Question: I'm using Rails 3.2.13, and then Nested_Form gem to create a shipment header record and multiple shipments detail records. Everything works great, I can add, remove detail line items and save correctly. What I'd like to do now is add some UJS or Ajax to the Material select box that's part of the nested fields_for section of the form. When a material is selected, the "Current Balance" label next to it would be updated with the correct inventory number for each line item.

This is my first foray into UJS and Ajax and I'm a bit lost on how to accomplish this task. Thus far the relevant part of my form looks this:
new.html.erb:
'''
<div class="col-md-12 form-group">
<div class="panel panel-default">
<table class="table table-striped table-hover" id="details" >
<th>Material</th>
<th>Current Balance</th>
<th>Net Weight</th>
<th>Gross Weight</th>
<th></th>
<%= f.fields_for :downstreamDetails, :wrapper => false do |dd| %>
<tr class="fields">
<td><%= dd.select :tb_product_type_id, options_from_collection_for_select( @productTypes, :id, :product_type), { :prompt => "Select Material"} , {:class =>"form-control col-sm-2", :data => { remote: true, :url => url_for(:controller => 'downstreams', :action => 'getInventoryData', :paroductType => @productType ,format: 'js') } } %></td>
<td nowrap="true"><label> <%= number_with_delimiter(@currentBal) %> lbs</label></td>
<td><%= dd.text_field :ship_total_net_weight, :class =>"form-control col-sm-2" %></td>
<td><%= dd.text_field :ship_total_gross_weight, :class =>"form-control col-sm-2" %></td>
<td><%= dd.link_to_remove "Remove", :data => {:target => "#details"}, :class => "btn btn-primary btn-small btn-block" %></td>
</tr>
<% end %>
</table>
</div>
<div class="row">
<div class="col-md-2"><%= f.link_to_add "Add Material" ,:downstreamDetails, :data => {:target => "#details"}, :class => "btn btn-primary btn-small btn-block" %></div>
</div>
</div>
<div class="row" >
<div class="col-md-9"></div>
<div class="col-md-3"><%= f.submit "Submit", class: "btn btn-small btn-primary" %></div>
</div>
<% end %>
</div>
'''
and my controller action:
'''
def getInventoryData
@tb_product_type = Downstream.new(params[:downstream])
@product_id = @tb_product_type.downstreamDetails.first.tb_product_type_id
@product = ProductType.find(@product_id)
@downstream_ids = Downstream.select("id").where(:to_company_id => current_user.company_id, :is_verified => true).accessible_by(current_ability)
@currentBal = DownstreamDetail.select("sum(receive_total_net_weight) as currentBal").where(:downstream_id => @downstream_ids, :tb_product_type_id => @product )
respond_to do |format|
format.html { redirect_to create_url }
format.js
end
end
'''
I have a getInventoryData.js.erb but am currently at a loss for what to put in it. Currently it just gives an alert, which works.
The questions I have are:
- Is there a way to submit just the tb_product_type_id when a material is selected from the select box? Currently, I have to navigate through the params via params[:downstream] (the parent record) to get the id. I'd like to just be able to say @tb_product_type_id = param[:tb_product_type_id] in the controller action- I don't think the existing code that uses @currentBal in the controller and the view will work when I add more than one line item... how can I refactor it to handle one or more line items?- What do I need in my getInventory.js.erb file to correctly change the label for the "Current Balance" column knowing that I'll have to handle multiple line items? (Remember I'm using Nested_Form Gem)- Am I headed in the right direction or is there another way to go about this that's much easier/cleaner?
Thanks in advance!
I've got everything working except the getInventory.js.erb file, still looking for help here. Was able to get the "Current Balance" label to be updated on the first line item but as I originally suspected it didn't work on the multiple line items. So I changed the controller code to grab the totals for all materials like this:
'''
def getInventoryData
@downstream_ids = Downstream.select("id").where(:to_company_id => current_user.company_id, :is_verified => true).accessible_by(current_ability)
@currentBals = DownstreamDetail.select("tb_product_type as material, sum(receive_total_net_weight) as currentBal").where(:downstream_id => @downstream_ids).group(:tb_product_type)
respond_to do |format|
format.html { redirect_to create_url }
format.js
end
end
'''
With this controller code I think I just need to be able to iterate through the result set and match it with the selected material, then update the label tag that directly follows in the select tag. Thats where I'm still struggling, How can I use jquery to navigate the DOM and find the correct label to update? I've used this javascript to find all select box values but I can't seem to get the next element and update it:
'''
$('select > option:selected').each(function() {
alert($(this).text() + ' ' + $(this).val());
<% @currentBals.each do |c| %>
if( $(this).text() == '<%= c.material %>' ) {
alert(document.getElementById($(this).parent()))
$(this).parent().next("label").innerHTML = "<%= number_with_delimiter(c.currentBal) %> lbs"
alert("<%= c.material %>");
}
<% end %>
});
'''
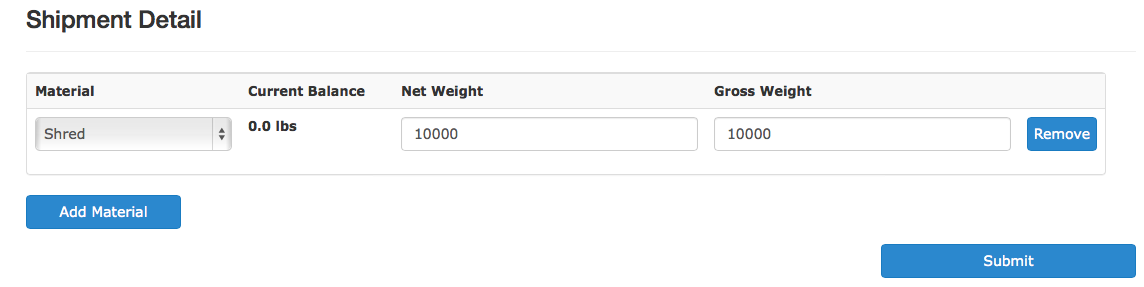
Answer: So taking in mind the update that I made earlier (specifically to the controller code), I've solved this problem using the nested_form gem as originally stated and ajax+UJS. The final piece to the puzzle was the following code in my getInventory.js.erb file:
'''
$( ".fields" ).each( function(){
<% @currentBals.each do |c| %>
if( $(this).find("option:selected").text() == '<%= c.material %>' ) {
$(this).find("label").html("<%= number_with_delimiter(c.currentBal) %> lbs")
}
<% end %>
});
'''
I had to iterate through the elements under the "fields" class (required by nested_form), find the selected option in each line item, compare it to each item in the currentBals hash populated in the controller action. When the materials matched, I then update the label tag directly adjacent to the select box with the correct balance.
Hope this helps anyone new to ajax/ujs, as I am, or trying add a little extra functionality to what's already built-in to the nested_form gem.